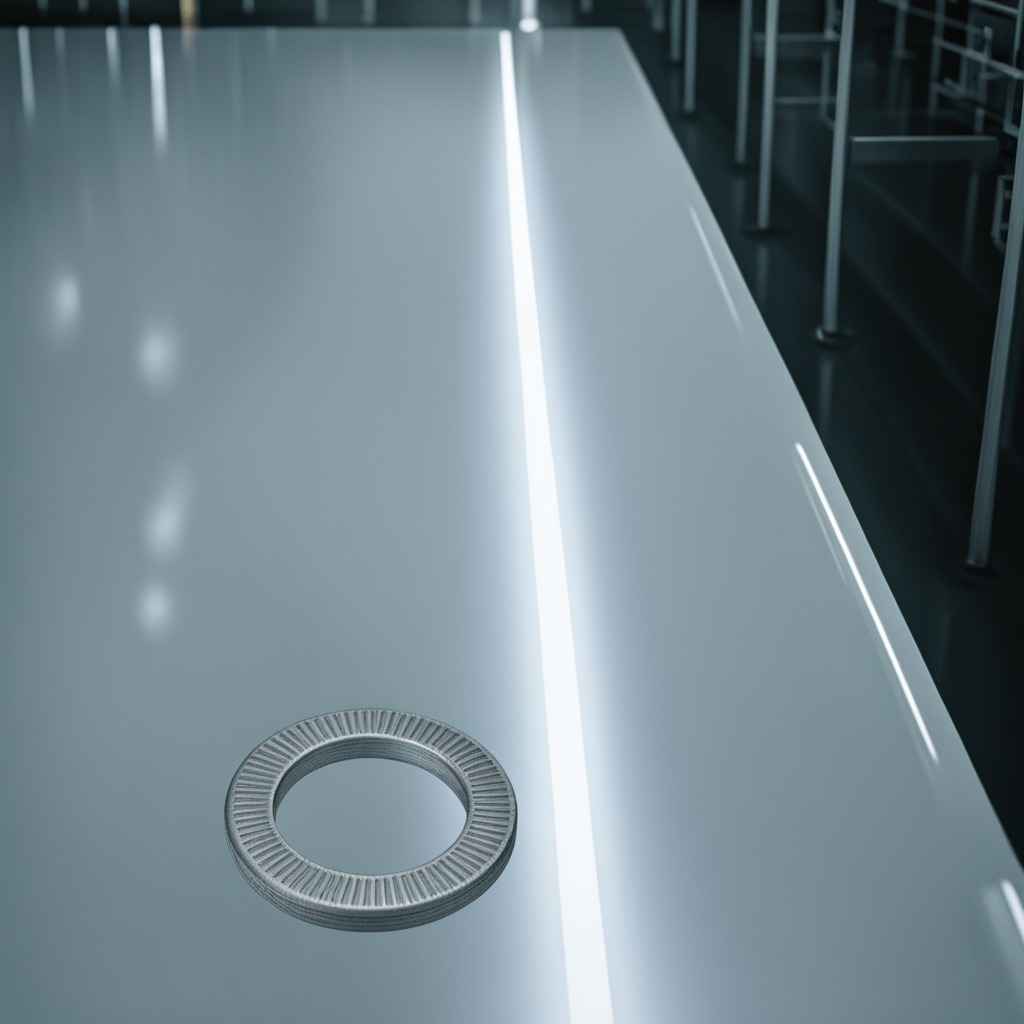
A flat metal washer is lying on the table in the ship maintenance bay.